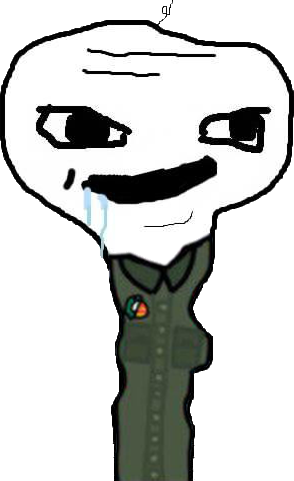
Label: 5_Brainlet